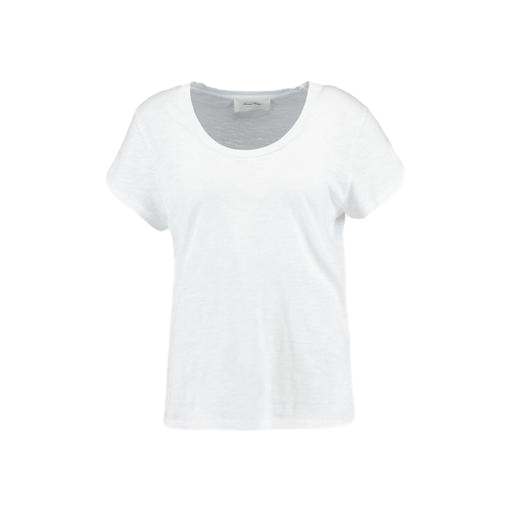
white petite t-shirt only macy, white pima t-shirt only macy, only white t-shirt, white background